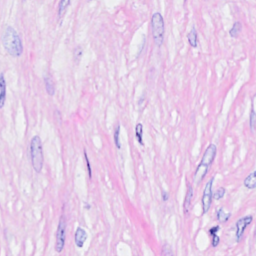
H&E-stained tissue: Breast